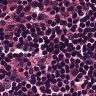
Metastatic tissue present: no